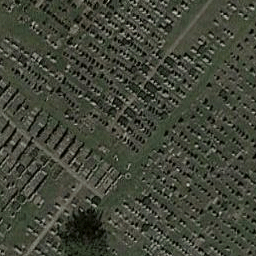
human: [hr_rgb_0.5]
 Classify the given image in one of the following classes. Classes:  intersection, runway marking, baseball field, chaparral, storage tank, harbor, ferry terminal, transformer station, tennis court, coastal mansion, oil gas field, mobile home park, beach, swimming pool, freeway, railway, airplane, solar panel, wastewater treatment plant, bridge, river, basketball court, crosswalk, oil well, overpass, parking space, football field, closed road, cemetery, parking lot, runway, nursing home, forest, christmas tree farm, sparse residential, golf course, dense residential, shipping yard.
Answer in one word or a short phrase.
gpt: cemetery